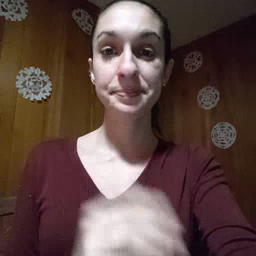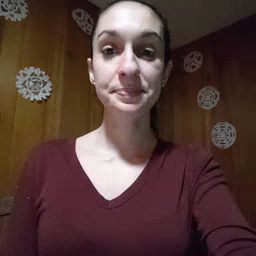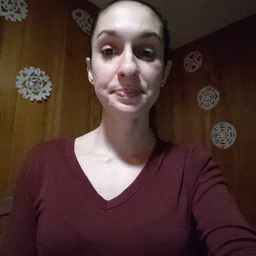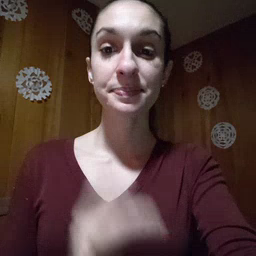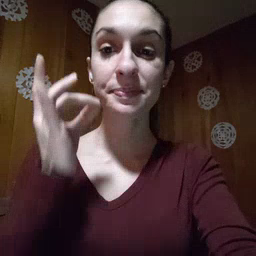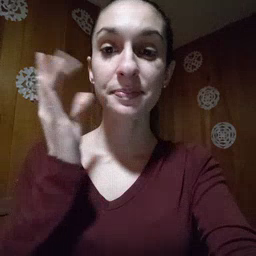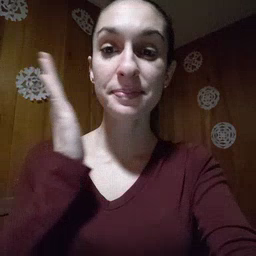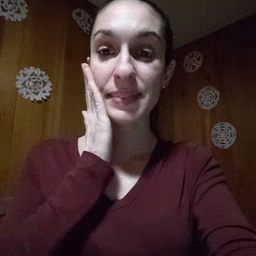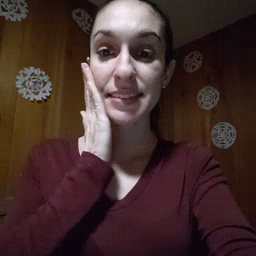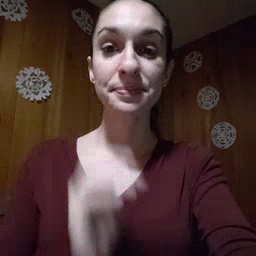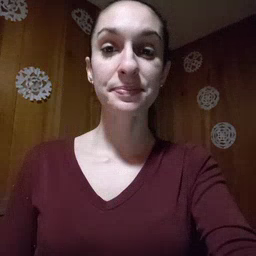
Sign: bee